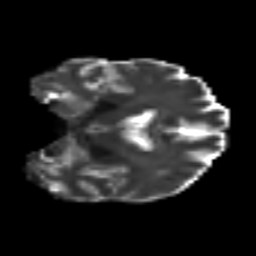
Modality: T2w
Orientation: coronal
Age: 40
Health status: ill
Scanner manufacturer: philips
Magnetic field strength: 3 T
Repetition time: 9 s
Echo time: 0.127 s